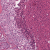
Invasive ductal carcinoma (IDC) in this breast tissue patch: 1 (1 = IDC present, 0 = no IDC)